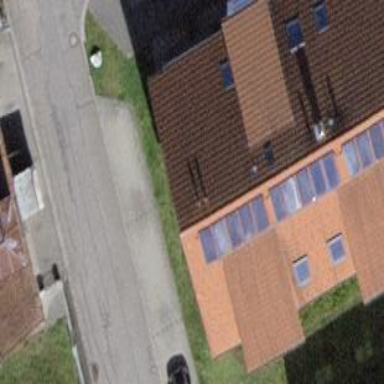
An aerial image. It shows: Gabled roof on building that houses apartments.